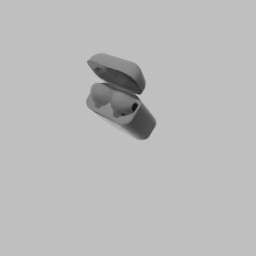
Label: electronics